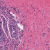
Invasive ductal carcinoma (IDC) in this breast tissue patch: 0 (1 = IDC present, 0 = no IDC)